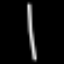
Label: line